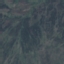
Land use / land cover class: HerbaceousVegetation